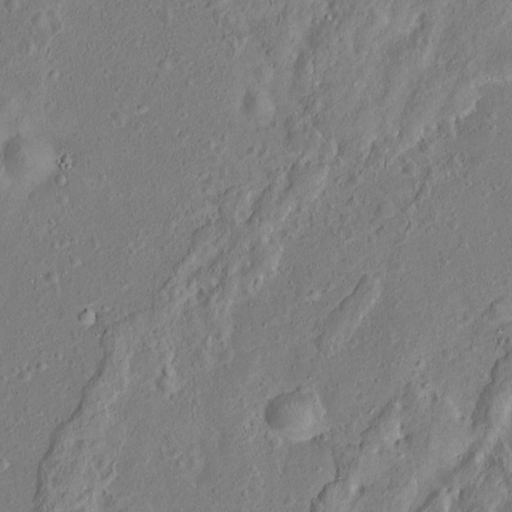
Objects detected: cone